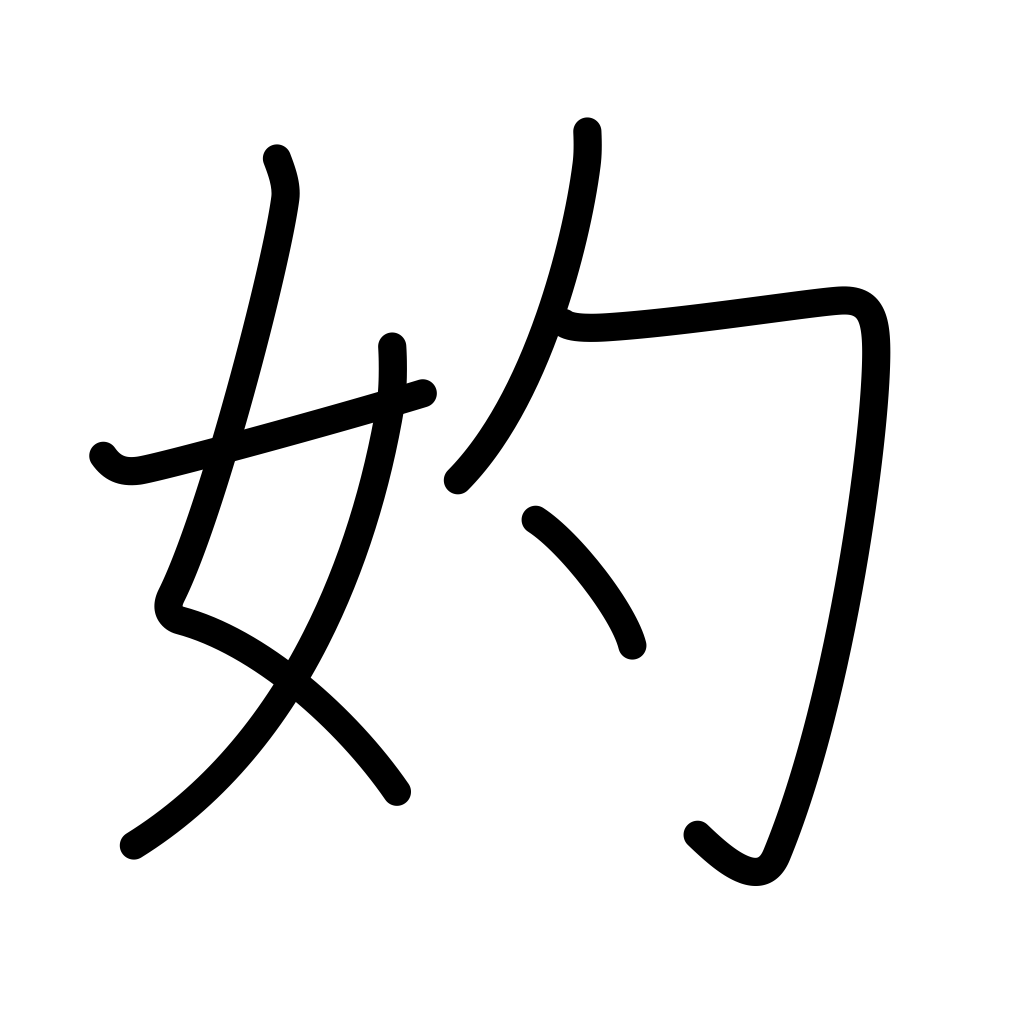
Meaning: go-between